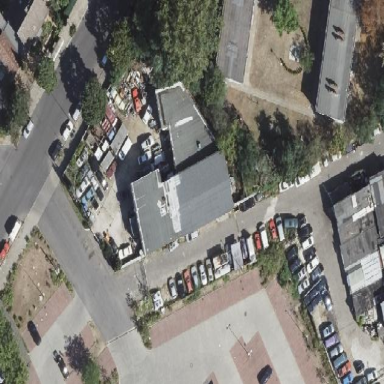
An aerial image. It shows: Commercial building with gabled roof.